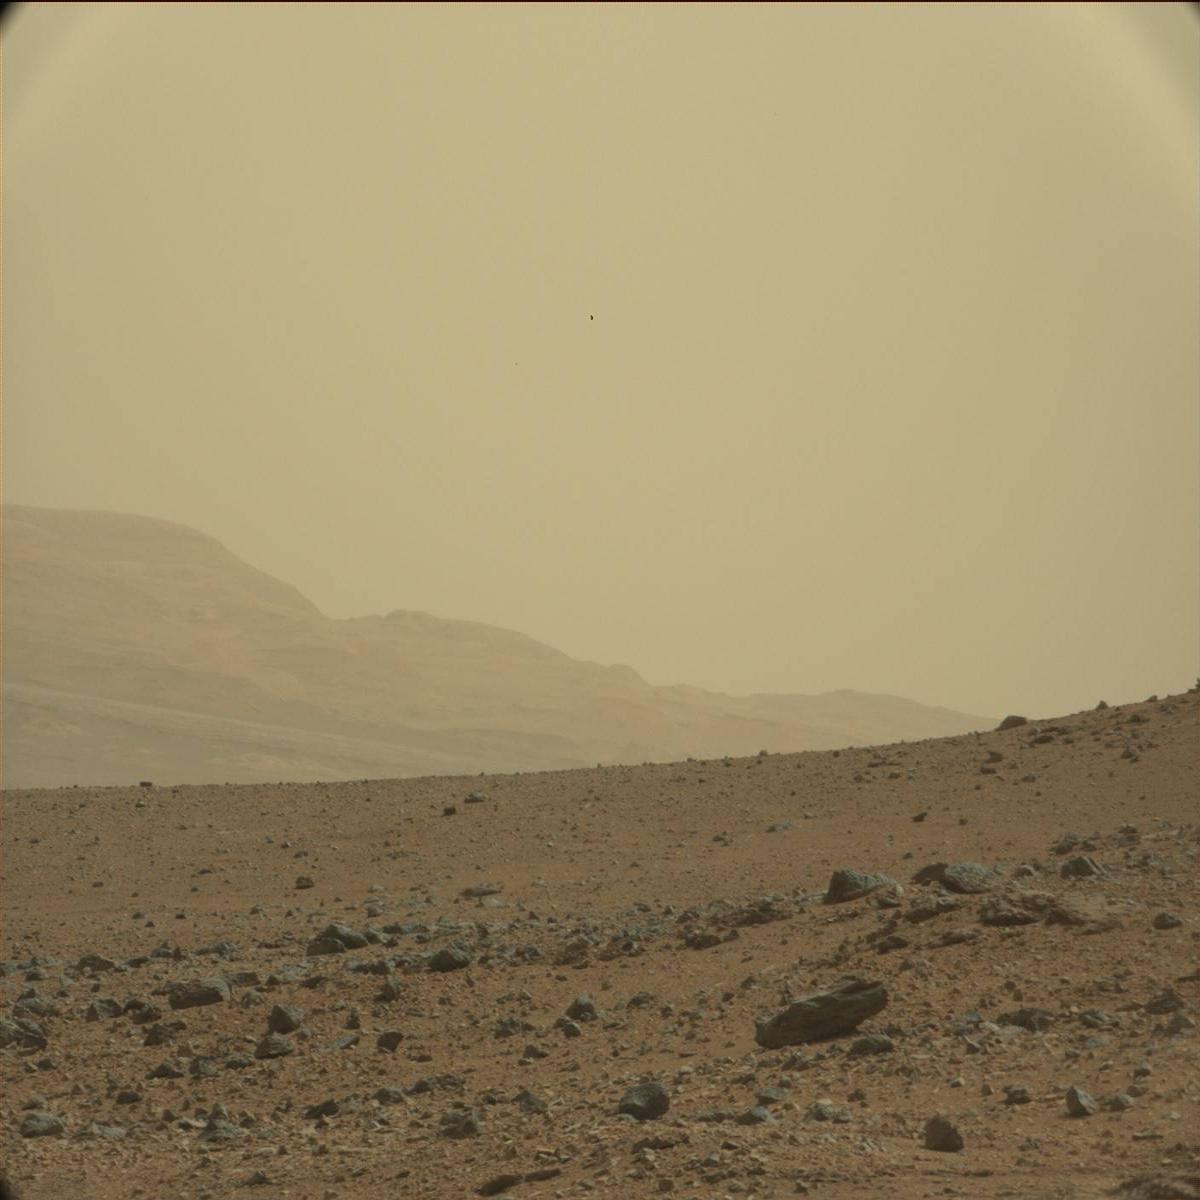
Terrain classes present: Bedrock, Ridge, Rock, Sand / Soil, Sky